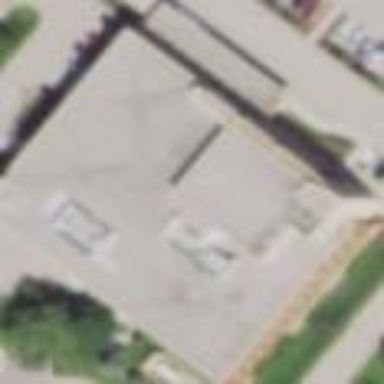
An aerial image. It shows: Clinic building offering healthcare services.